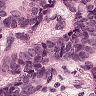
Metastatic tissue present: yes